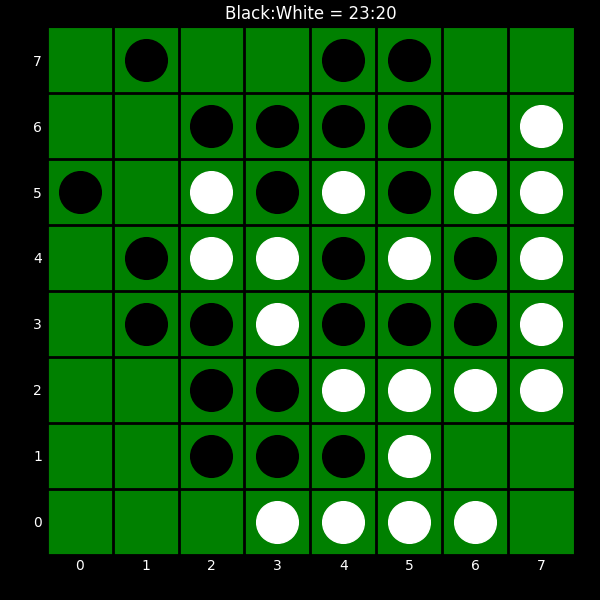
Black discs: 23
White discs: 20